Question: I have changed the size of a jQuery Datapicker using 'font-size', but my jQuery-UI icons (prev/next) are still their original size (although when I ohver onto them, the div size is really huge). How can I make the icons fit the new size of the datapicker?

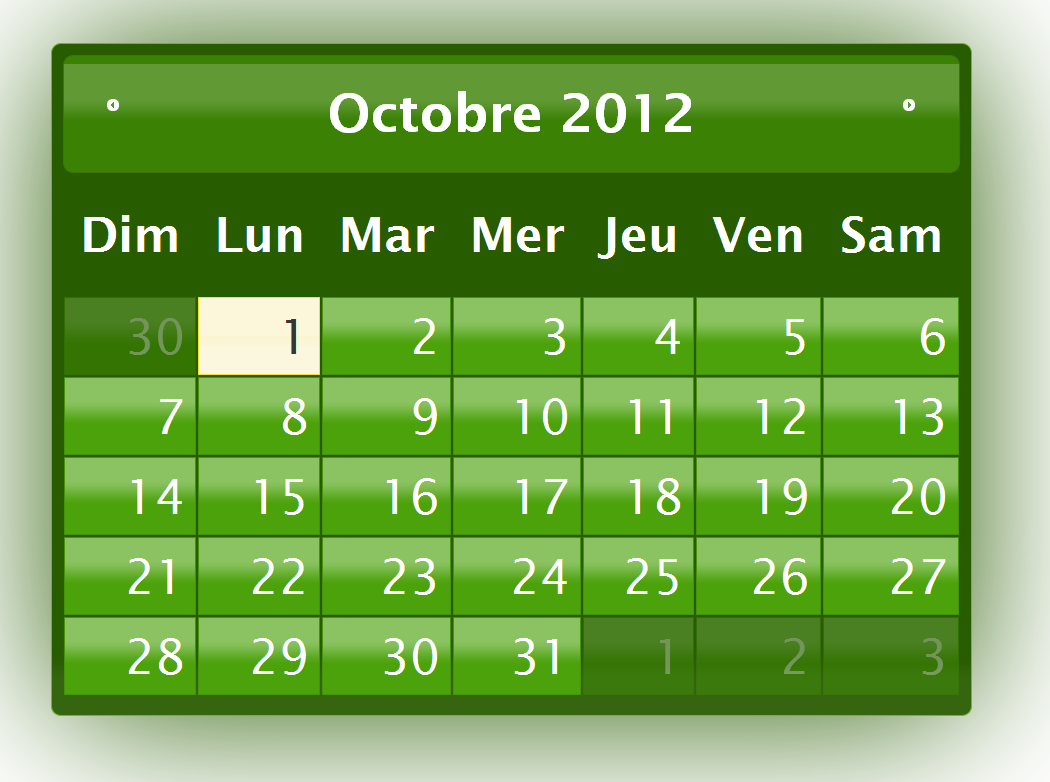
Answer: The next and prev icons are background images displayed as part of a sprite:
'''
.ui-icon, .ui-state-focus .ui-icon
{
background-image: url(images/ui-icons_ef8c08_256x240.png);
}
'''
You would need to get a bigger sprite set or create your own next/prev icons and override the background attribute of ui-icon.